The plot is a signal-to-image rendering of a rotating shaft's vibration measurement. Diagnose the rotating machine from this image, choosing from: normal, misalignment, unbalance, looseness.
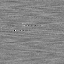
Answer: normal